Question: I have an 'Fragment Layout' which loads fine but the elements of the layout are been added programatically because I don't know how many tabs I need for this layout.
My problem is that I can get the child count of the Linear Layout and they are all supposed to be added but nothing is displayed :(
Here is what I tried:
- -
Here is the code for my onCreateView method:
'''
@Override
public View onCreateView(LayoutInflater inflater, ViewGroup container, Bundle savedInstanceState) {
view = inflater.inflate(R.layout.descriptive_tables_tabs, null, true);
tabsLayout = (LinearLayout) view.findViewById(R.id.myTabsRow);
args = this.getArguments();
toLoadTabs = (FrameLayout) view.findViewById(R.id.toLoadTable);
tabButtons = new ArrayList<Button>();
tabTitles = args.getStringArrayList("tabTitles");
Log.i(LOG_TAG, "Tabs Title Size: " + tabTitles.size());
float weight = 1.0f / tabTitles.size();
Log.i(LOG_TAG, "WEIGHT: " + weight);
for (String s : tabTitles) {
Button mButton = (Button) inflater.inflate(R.layout.tab_button, null, true);
View separator = inflater.inflate(R.layout.separator, null, true);
LinearLayout.LayoutParams params = new LinearLayout.LayoutParams(0, LinearLayout.LayoutParams.MATCH_PARENT, weight);
mButton.setLayoutParams(params);
mButton.setText(s);
tabButtons.add(mButton);
Log.i(LOG_TAG, "Tabs: " + s);
tabsLayout.addView(mButton);
tabsLayout.addView(separator);
}
Log.i(LOG_TAG, "Layout Childs: " + tabsLayout.getChildCount());
return view;
}
'''
Here is the LOGCAT info that shows that the data is being passed and the childs exist..
'''
06-02 17:47:37.314 14000-14000/com.example.sbirafphase2 I/DESCRIPTIVE TABLES FRAGMENT: Tabs Title Size: 8
06-02 17:47:37.314 14000-14000/com.example.sbirafphase2 I/DESCRIPTIVE TABLES FRAGMENT: WEIGHT: 0.125
06-02 17:47:37.319 14000-14000/com.example.sbirafphase2 I/DESCRIPTIVE TABLES FRAGMENT: Tabs: FlyingHours
06-02 17:47:37.319 14000-14000/com.example.sbirafphase2 I/DESCRIPTIVE TABLES FRAGMENT: Tabs: QuantityPerAssembly
06-02 17:47:37.319 14000-14000/com.example.sbirafphase2 I/DESCRIPTIVE TABLES FRAGMENT: Tabs: UseFactor
06-02 17:47:37.319 14000-14000/com.example.sbirafphase2 I/DESCRIPTIVE TABLES FRAGMENT: Tabs: Failures
06-02 17:47:37.319 14000-14000/com.example.sbirafphase2 I/DESCRIPTIVE TABLES FRAGMENT: Tabs: ManHours
06-02 17:47:37.324 14000-14000/com.example.sbirafphase2 I/DESCRIPTIVE TABLES FRAGMENT: Tabs: Aborts
06-02 17:47:37.324 14000-14000/com.example.sbirafphase2 I/DESCRIPTIVE TABLES FRAGMENT: Tabs: MeanTimeBetweenFailures
06-02 17:47:37.324 14000-14000/com.example.sbirafphase2 I/DESCRIPTIVE TABLES FRAGMENT: Tabs: RepairAndMaintenanceCritical
06-02 17:47:37.324 14000-14000/com.example.sbirafphase2 I/DESCRIPTIVE TABLES FRAGMENT: Layout Childs: 16
'''
Here is a screenshot of the problem, the gray area is where my tabs are supposed to go :(

Thanks!
EDIT - Adding the XML layouts that are been used:
descriptive_tables_tab.xml
'''
<?xml version="1.0" encoding="utf-8"?>
<LinearLayout xmlns:android="http://schemas.android.com/apk/res/android"
android:layout_width="match_parent"
android:layout_height="match_parent"
android:orientation="vertical"
android:weightSum="100">
<LinearLayout
android:id="@+id/myTabsRow"
android:layout_width="match_parent"
android:layout_height="0dip"
android:layout_weight="7"
android:background="@color/light_bg"
android:orientation="horizontal"
android:weightSum="1">
</LinearLayout>
<ScrollView
android:layout_width="match_parent"
android:layout_height="0dip"
android:layout_weight="93"
android:background="@color/light_bg">
<FrameLayout
android:id="@+id/loadTabFrag"
android:layout_width="match_parent"
android:layout_height="match_parent"
android:background="@color/light_bg"
android:orientation="horizontal"></FrameLayout>
</ScrollView>
</LinearLayout>
'''
And here is the tab_button.xml
'''
<?xml version="1.0" encoding="utf-8"?>
<Button
xmlns:android="http://schemas.android.com/apk/res/android"
android:layout_width="0dip"
android:layout_height="match_parent"
android:background="@drawable/tab_button_selector"
android:gravity="center_vertical|center_horizontal"
android:onClick="changeTab"
android:paddingLeft="15dip"
android:layout_weight="0.1"
android:text="@string/model_information"
android:textColor="@color/dark_blue_bg"
android:textSize="@dimen/tab_title" />
'''
EDIT: The layout itself is not rendering at all. The background of the tabs row should be white and match the rest of the fragment.
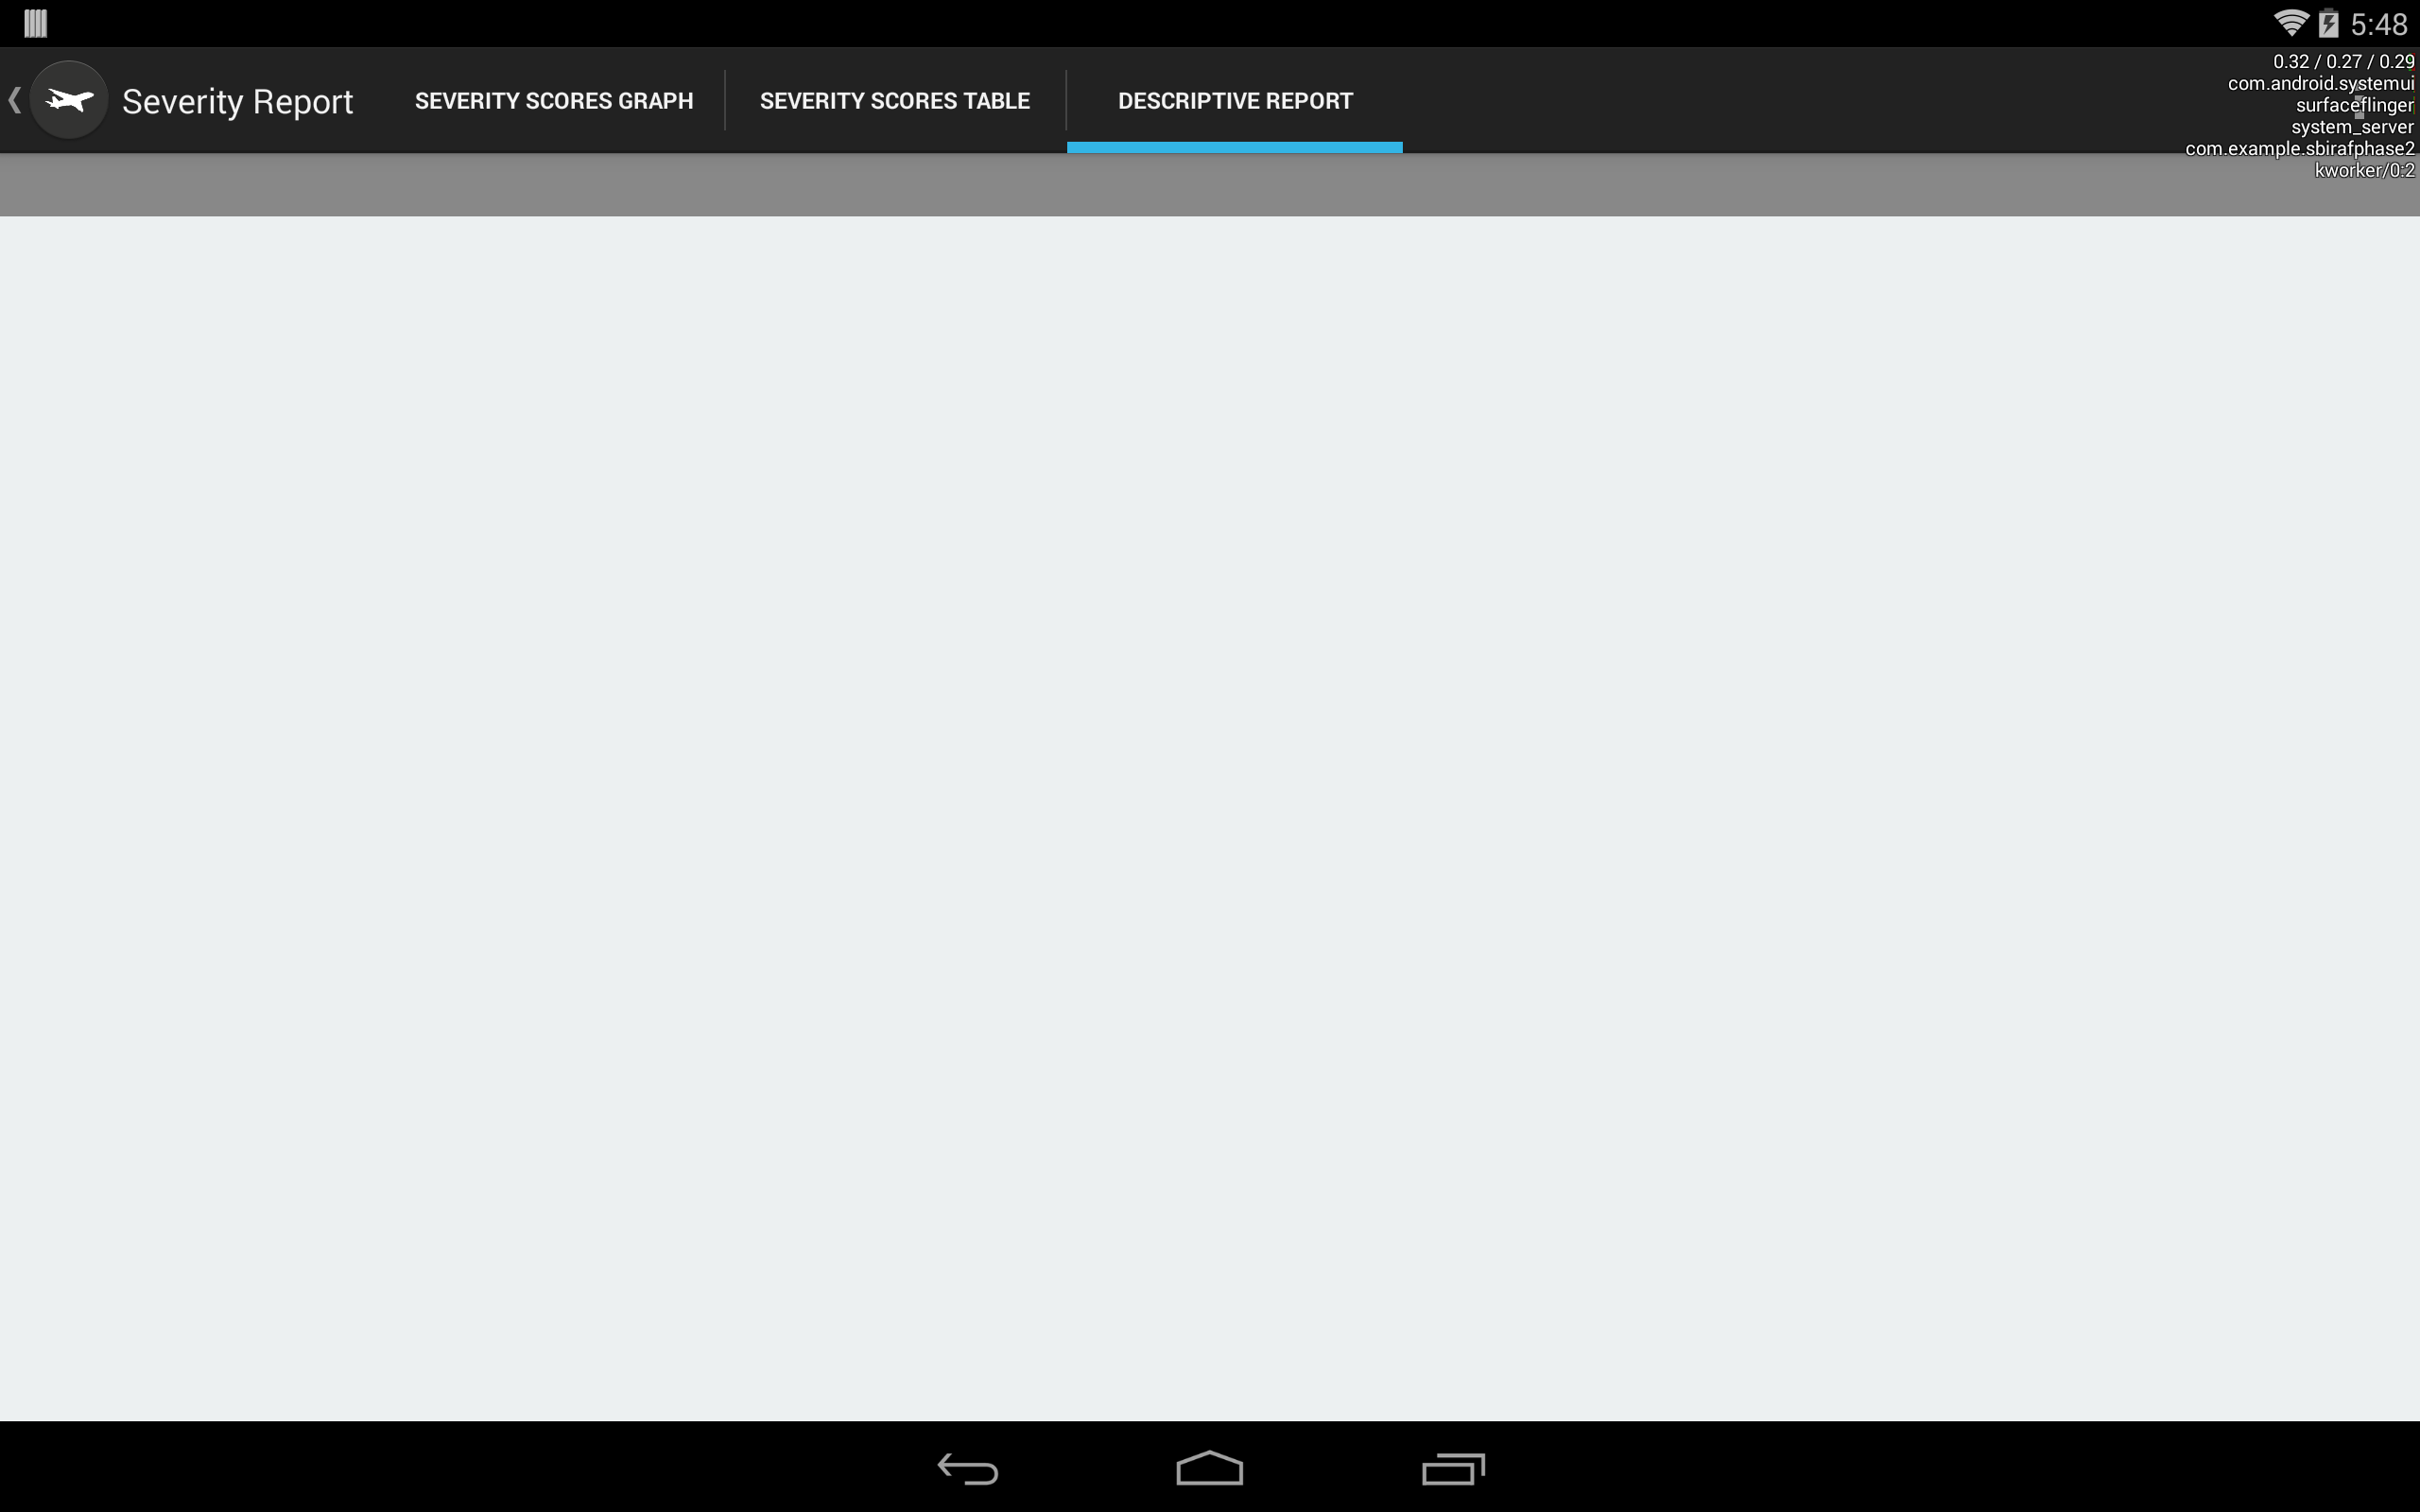
Answer: So I finally figured it out.... For some reason the Layout was only accepting one child (or was only rendering it because the child count was 16....)
SO what I did was use a 'TableLayout' for the the 'R.id.myTabsRow;'
And inside my Fragment 'onCreateView' I created a 'TableRow' and added all the childs to the 'TableRow' and after the loop I added the row to the 'TableLayout' and now everything is rendering fine!!
Here is my final Working code in case it is helpful to someone:
'''
@Override
public View onCreateView(LayoutInflater inflater, ViewGroup container, Bundle savedInstanceState) {
args = this.getArguments();
tabTitles = args.getStringArrayList("tabTitles");
view = inflater.inflate(R.layout.descriptive_tables_tabs, null);
tabsLayout = (TableLayout) view.findViewById(R.id.myTabsRow);
toLoadTabs = (FrameLayout) view.findViewById(R.id.toLoadTable);
tabButtons = new ArrayList<Button>();
//ArrayList<DescriptiveTablesFragment> tables = (DescriptiveTablesFragment) args.getParcelableArrayList("tables");
Log.i(LOG_TAG, "Tabs Title Size: " + tabTitles.size());
float weight = 1f;
Log.i(LOG_TAG, "WEIGHT: " + weight);
TableRow myRow = new TableRow(getActivity());
myRow.setWeightSum((float) tabTitles.size());
TableRow.LayoutParams params = new TableRow.LayoutParams(0, TableRow.LayoutParams.MATCH_PARENT, weight);
for (String s : tabTitles) {
Button mButton = (Button) inflater.inflate(R.layout.tab_button, null);
View separator = inflater.inflate(R.layout.separator, null);
mButton.setText(s);
mButton.setLayoutParams(params);
tabButtons.add(mButton);
myRow.addView(mButton);
myRow.addView(separator);
}
tabsLayout.addView(myRow, new TableLayout.LayoutParams(TableLayout.LayoutParams.MATCH_PARENT, TableLayout.LayoutParams.MATCH_PARENT));
return view;
}
'''